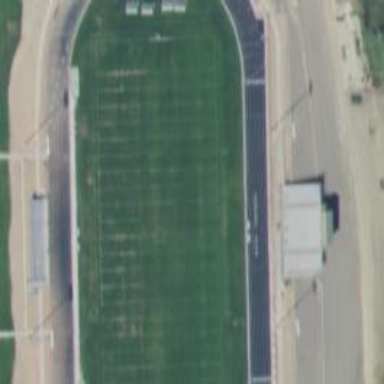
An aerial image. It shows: American football pitch.